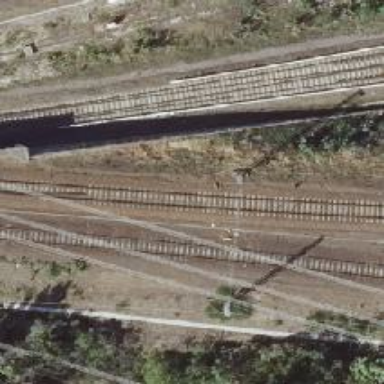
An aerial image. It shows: Milestone along the railway with catenary mast.